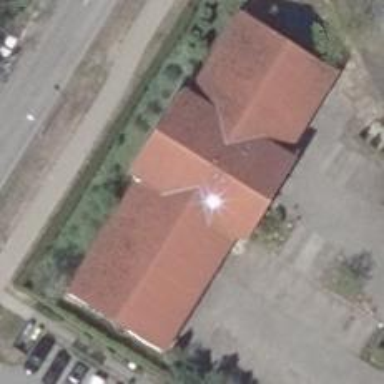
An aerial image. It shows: View of roof with edges.